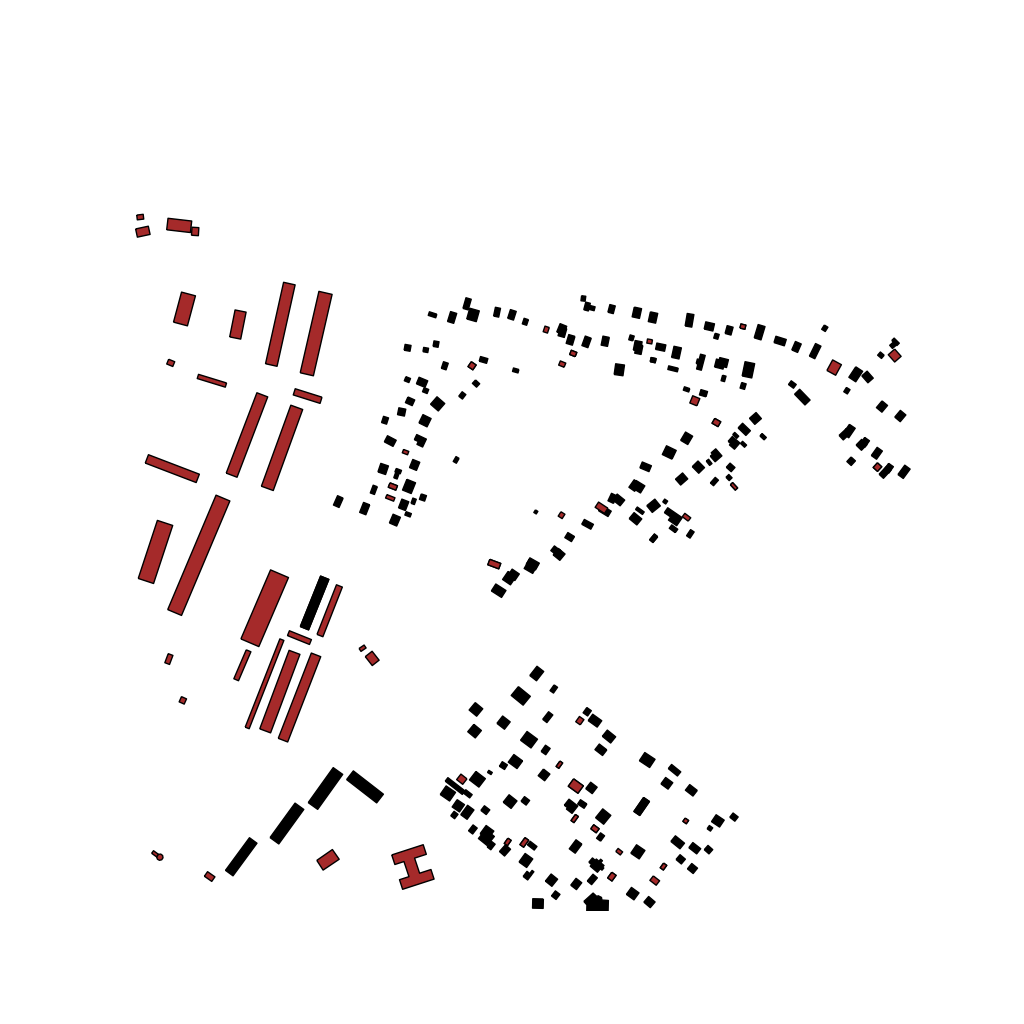
Tags: overhead vector_map, industrial, recreation, residential, soviet, individual_rise, low_rise, density_3, Building, Facility, 1.0 km²